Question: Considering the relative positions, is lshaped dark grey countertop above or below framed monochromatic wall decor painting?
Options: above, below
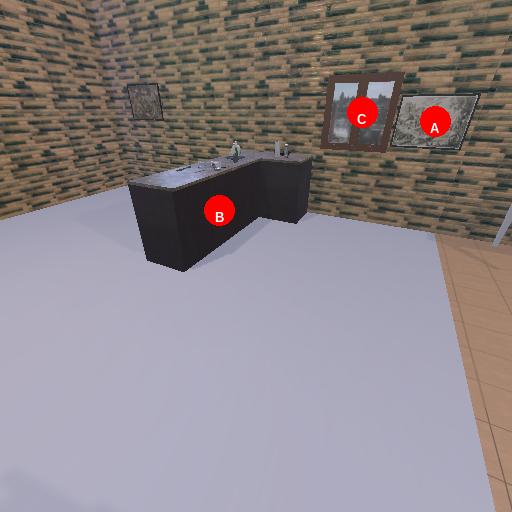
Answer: above